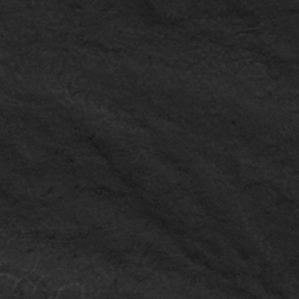
Label: frost